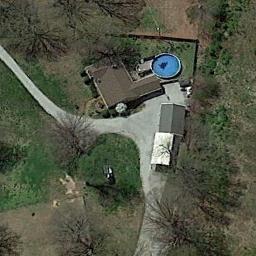
Label: residential